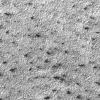
Atmospheric dust classification: not_dusty